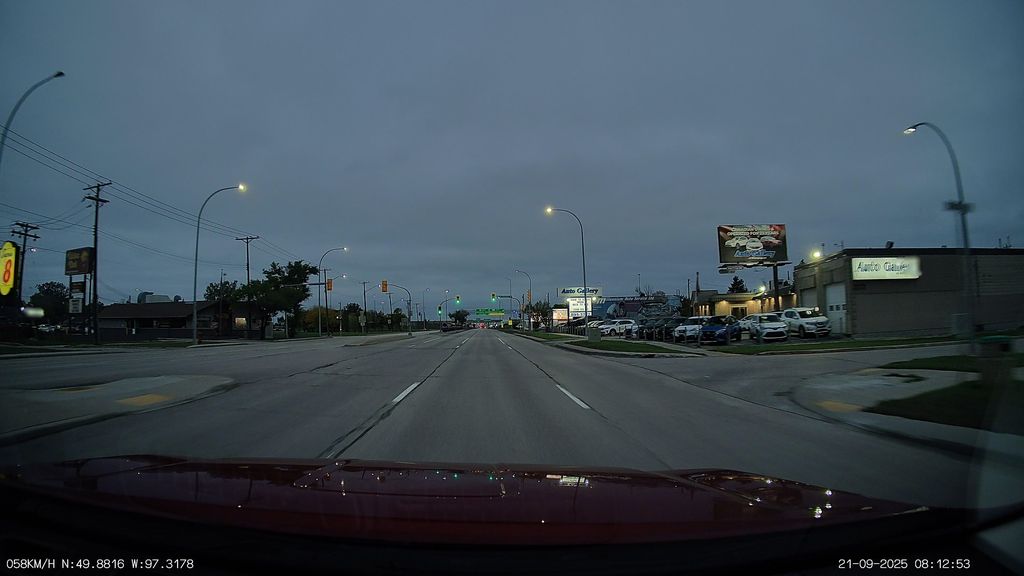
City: winnipeg